Question: I have a database with a Landing Page column with different URLs from a website like you can see in the image below:

I want to keep the text from the beginning of the URL to the quotation mark before the non sense code at the end. How can I do this? Not sure if I can use Regex on SQL or how to do it.
P.S.: I am working with Google BigQuery and standard SQL.
Thanks!
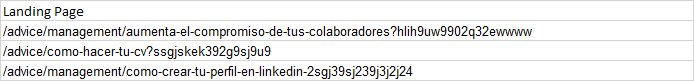
Answer: You can do it without regex:
'''
select split('advice/management?sdjghwehgf', '?')[OFFSET(0)]
'''